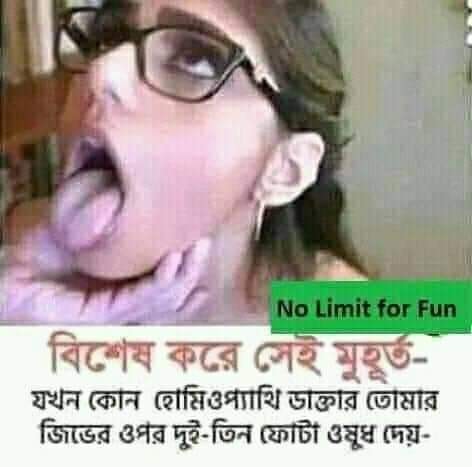
Caption: বিশেষ করে সেই মুহুর্ত -  যখন কোন হোমিওপ্যাথি ডাক্তার তোমার জিভের ওপর দুই- তিন ফোটা ওষুধ দেয় -
Label: hate